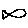
Label: fish